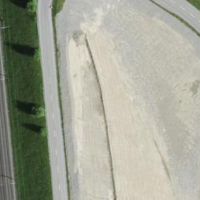
EUNIS habitat code: 56
Species observed at this site:
Vicia sepium
Phaneroptera falcata